Field crop: tomato
Growth stage: 2
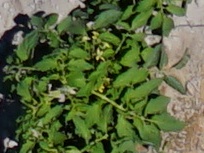
Species: tomato